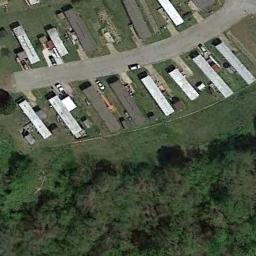
Label: residential